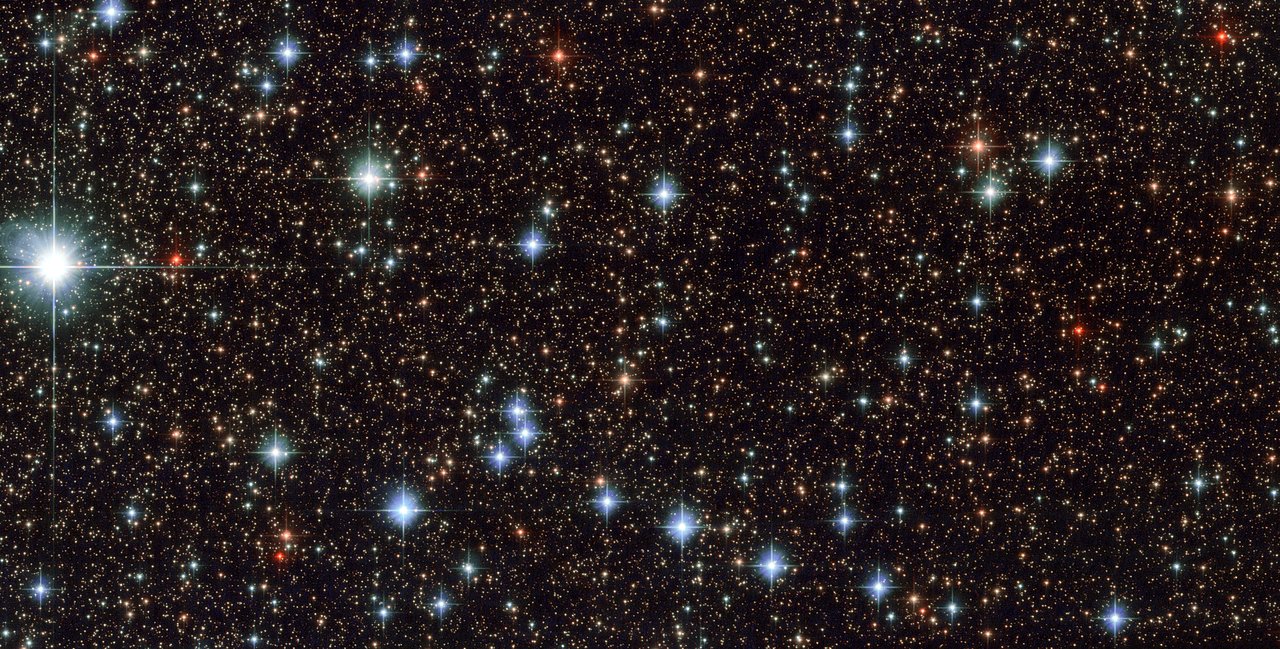
Hubble's Slice of Sagittarius Hubble's Slice of Sagittarius